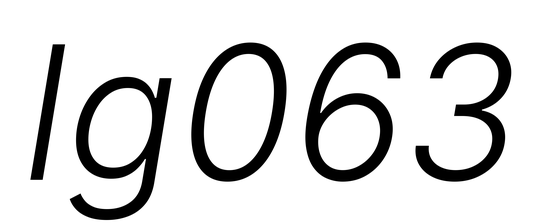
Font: Inter-Italic_Light_Italic